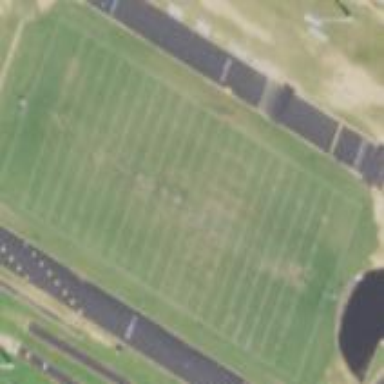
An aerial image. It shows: American football pitch for leisure and sport activities.